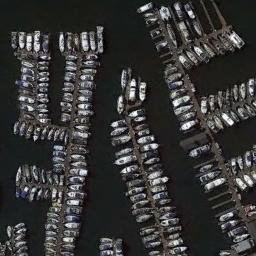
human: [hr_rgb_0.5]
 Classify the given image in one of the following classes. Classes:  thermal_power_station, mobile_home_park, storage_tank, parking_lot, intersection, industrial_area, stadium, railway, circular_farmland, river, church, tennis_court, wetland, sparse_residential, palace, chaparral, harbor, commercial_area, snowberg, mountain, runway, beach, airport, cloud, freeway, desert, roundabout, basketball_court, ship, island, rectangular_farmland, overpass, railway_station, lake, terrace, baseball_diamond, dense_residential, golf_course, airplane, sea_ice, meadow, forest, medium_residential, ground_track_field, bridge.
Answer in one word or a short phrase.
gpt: harbor